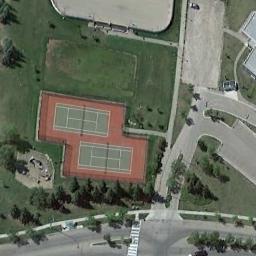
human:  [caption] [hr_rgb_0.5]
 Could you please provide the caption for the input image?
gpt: Two tennis courts, one shaded by trees, the other not .

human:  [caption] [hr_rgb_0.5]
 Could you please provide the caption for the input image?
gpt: Next to the tennis court built on the lawn are some trees and concrete grounds .

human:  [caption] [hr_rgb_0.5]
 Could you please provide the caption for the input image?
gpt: The tennis court is on the grass next to some trees and roads .

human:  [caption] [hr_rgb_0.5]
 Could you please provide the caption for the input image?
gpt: Many trees are near the tennis courts .

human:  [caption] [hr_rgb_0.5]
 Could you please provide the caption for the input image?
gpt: The tennis courts are on a green meadow .